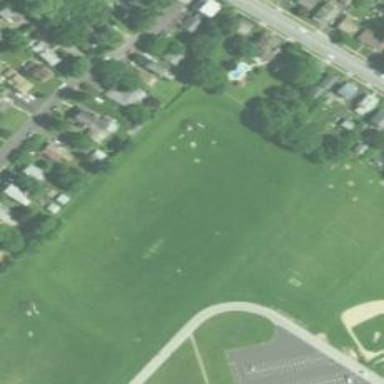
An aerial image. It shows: American football pitch.